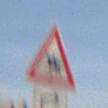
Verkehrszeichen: ReiterRechts
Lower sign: RichtungsangabeDurchPfeile5
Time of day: SunriseSunset
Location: Outdoor (Suburban)
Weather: PartlyCloudy
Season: NotSpecified
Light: Natural